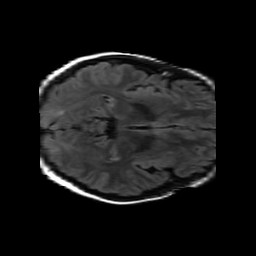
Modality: FLAIR
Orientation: axial
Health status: ill
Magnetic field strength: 3 T